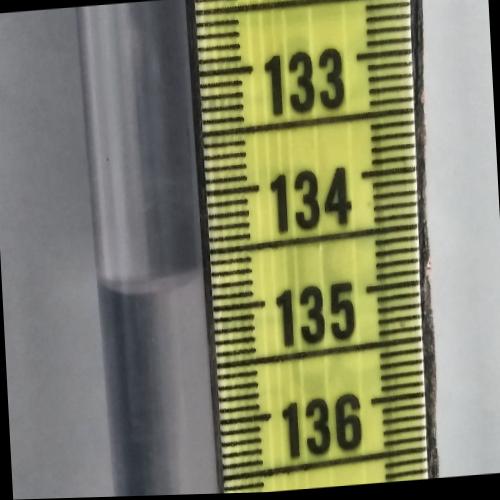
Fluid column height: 134.7 cm